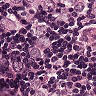
Metastatic tissue present: yes